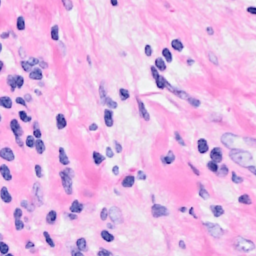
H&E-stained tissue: Breast